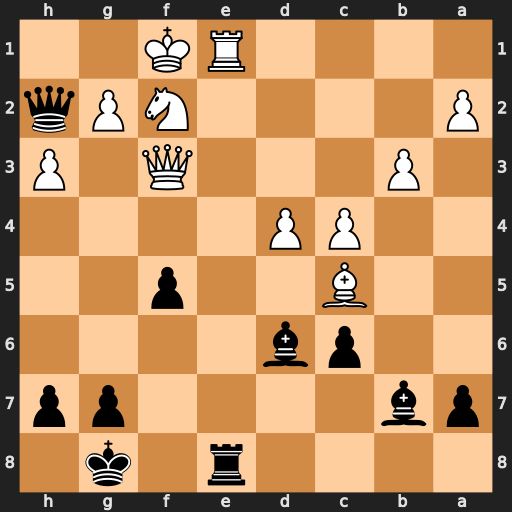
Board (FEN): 4r1k1/pb4pp/2pb4/2B2p2/2PP4/1P3Q1P/P4NPq/4RK2
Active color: b
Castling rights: -
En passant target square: -
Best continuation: Qg1+ Kxg1 Rxe1#